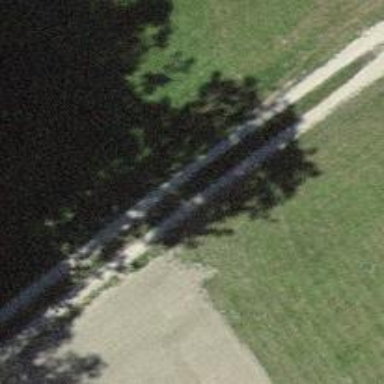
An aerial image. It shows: Track with grade 4 track type.